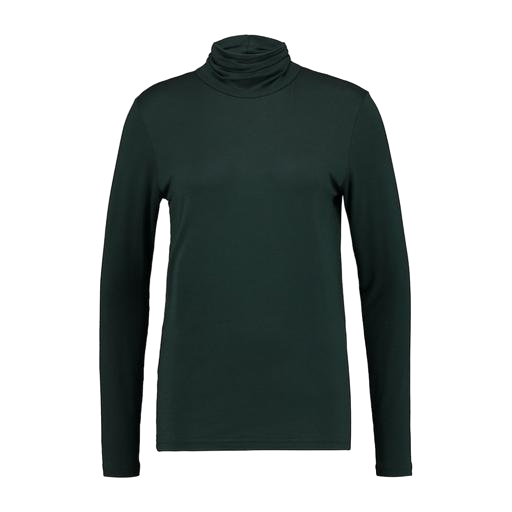
green polo-neck top, green skinny-fit stretch polo shirt, green plus size mock-neck top only macy, white background